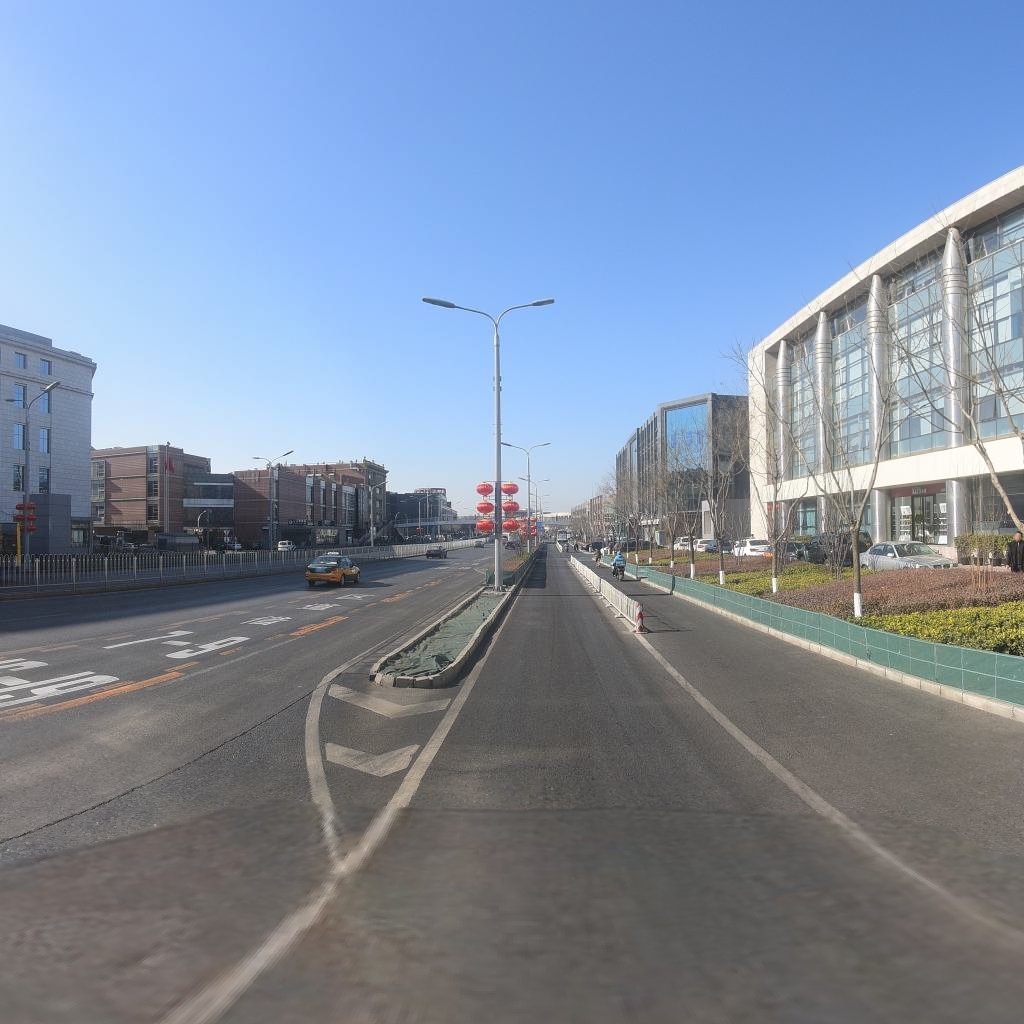
Region: Dongcheng
Road damage annotations: longitudinal crack, longitudinal crack